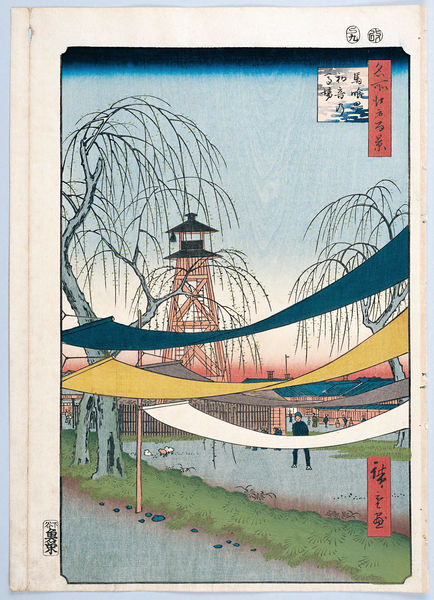
Titel: 100 berühmte Ansichten von Edo
Künstler: Utagawa Hiroshige
Schlagwörter: baum, blau, himmel, weiß, bäume, gelb, grün, menschen, äste, bunt, hell, schwarz, straße, zeichnung, gebäude, rasen, rot, weg, wiese, zaun, architektur, mensch, steine, häuser, weide, wind, stoff, tücher, turm, farbig, holzschnitt, japan, schrift, ansicht, fahnen, dorf, kahl, japanisch, schriftzeichen, weiden, leuchtturm, asien, druck, illustration, china, freundlich, bänder, ansichten, kalligraphie, stoffbahnen, edo, östlich, hiroshige, holzturm